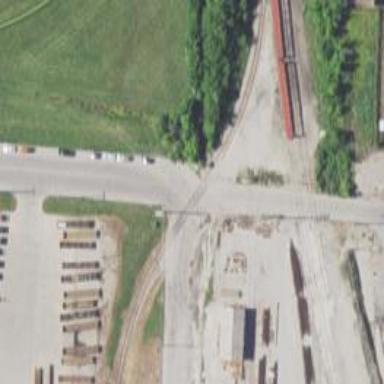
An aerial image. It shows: Level crossing along the railway.